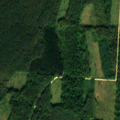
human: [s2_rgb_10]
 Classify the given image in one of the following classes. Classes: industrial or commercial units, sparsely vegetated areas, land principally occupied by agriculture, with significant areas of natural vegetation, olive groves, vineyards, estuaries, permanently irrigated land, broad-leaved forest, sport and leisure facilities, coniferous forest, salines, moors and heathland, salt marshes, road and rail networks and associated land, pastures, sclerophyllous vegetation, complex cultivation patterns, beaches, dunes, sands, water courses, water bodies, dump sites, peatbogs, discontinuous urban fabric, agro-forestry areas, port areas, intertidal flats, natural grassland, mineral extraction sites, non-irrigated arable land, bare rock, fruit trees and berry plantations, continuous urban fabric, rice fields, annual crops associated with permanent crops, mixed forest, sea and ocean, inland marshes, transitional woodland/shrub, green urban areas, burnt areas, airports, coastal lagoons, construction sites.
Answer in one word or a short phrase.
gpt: broad-leaved forest, coniferous forest, transitional woodland/shrub